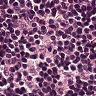
Metastatic tissue present: no